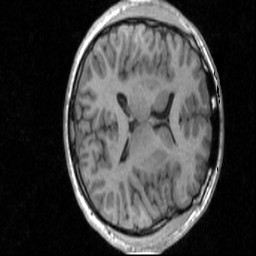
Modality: T1w
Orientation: axial